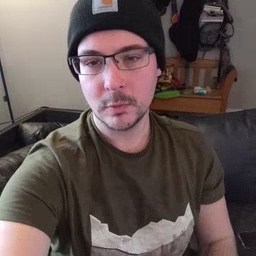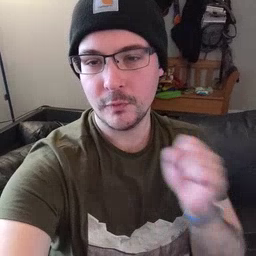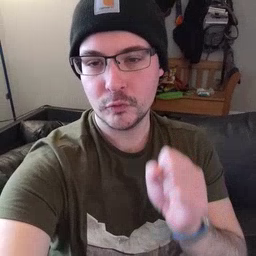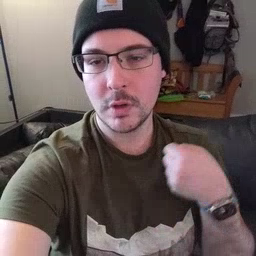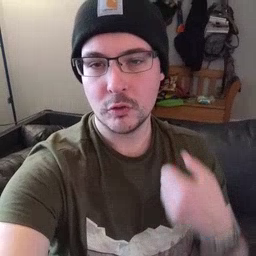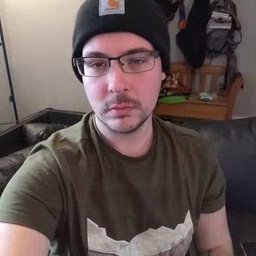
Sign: refrigerator